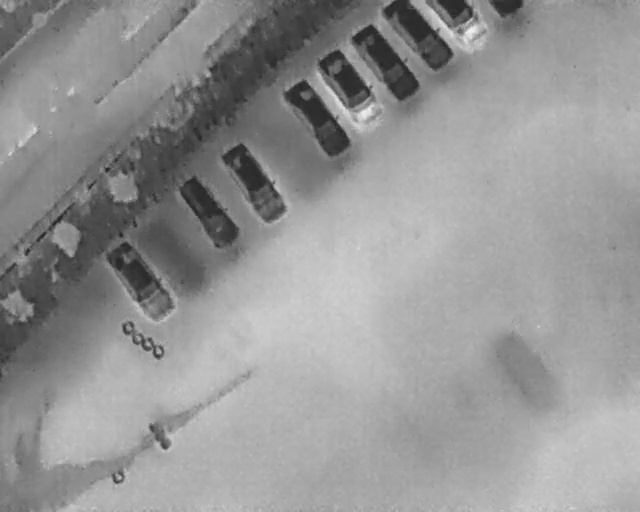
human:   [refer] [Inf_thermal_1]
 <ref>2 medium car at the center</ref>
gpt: <box>[[26, 38, 39, 44, 145], [32, 32, 46, 39, 145]]</box>

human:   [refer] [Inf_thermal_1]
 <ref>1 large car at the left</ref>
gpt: <box>[[15, 51, 28, 58, 145]]</box>

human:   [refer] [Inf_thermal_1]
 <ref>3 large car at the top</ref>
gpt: <box>[[42, 19, 56, 26, 145], [52, 8, 67, 15, 141], [59, 0, 70, 14, 2]]</box>

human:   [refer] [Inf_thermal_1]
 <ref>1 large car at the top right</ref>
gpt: <box>[[67, -1, 75, 11, 2]]</box>

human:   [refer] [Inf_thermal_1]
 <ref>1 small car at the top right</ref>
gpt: <box>[[77, -2, 80, 5, 2]]</box>